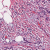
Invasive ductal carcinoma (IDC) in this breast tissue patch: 1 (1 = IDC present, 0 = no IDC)